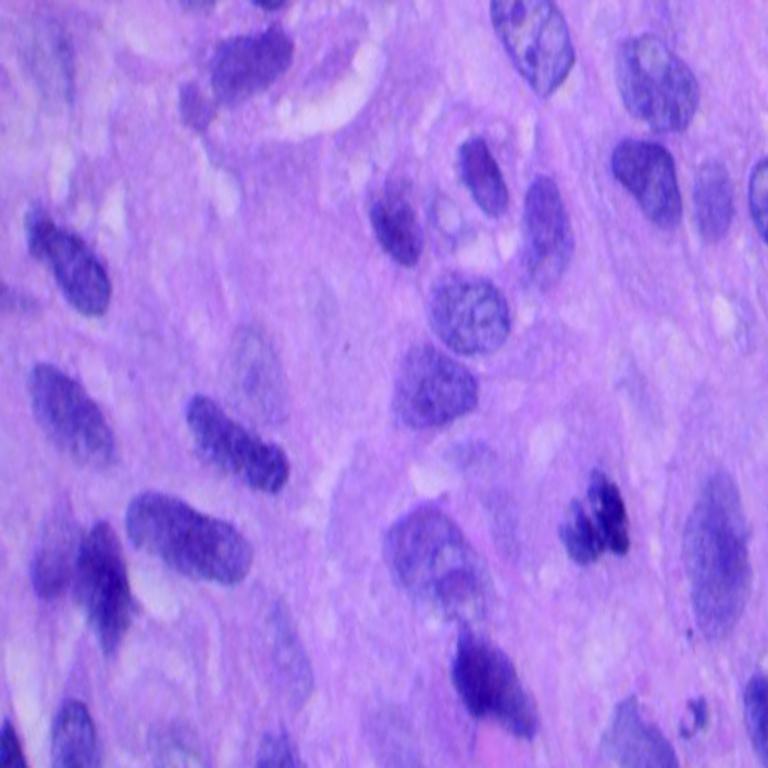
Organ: lung
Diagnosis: squamous carcinomas